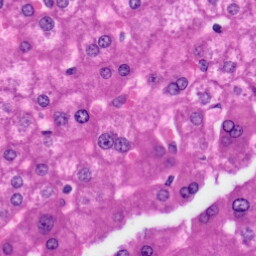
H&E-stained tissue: Liver